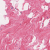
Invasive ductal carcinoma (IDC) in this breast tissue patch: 0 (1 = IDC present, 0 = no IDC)